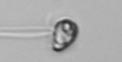
Label: flagellate